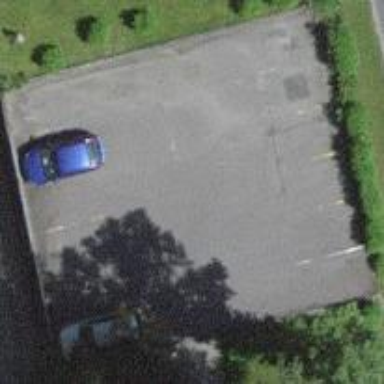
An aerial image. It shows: Parking area.